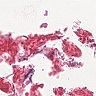
Metastatic tissue present: no